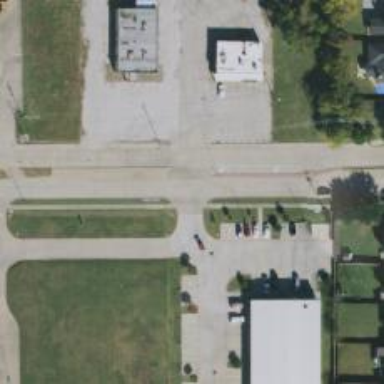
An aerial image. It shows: Secondary road with separate sidewalks.